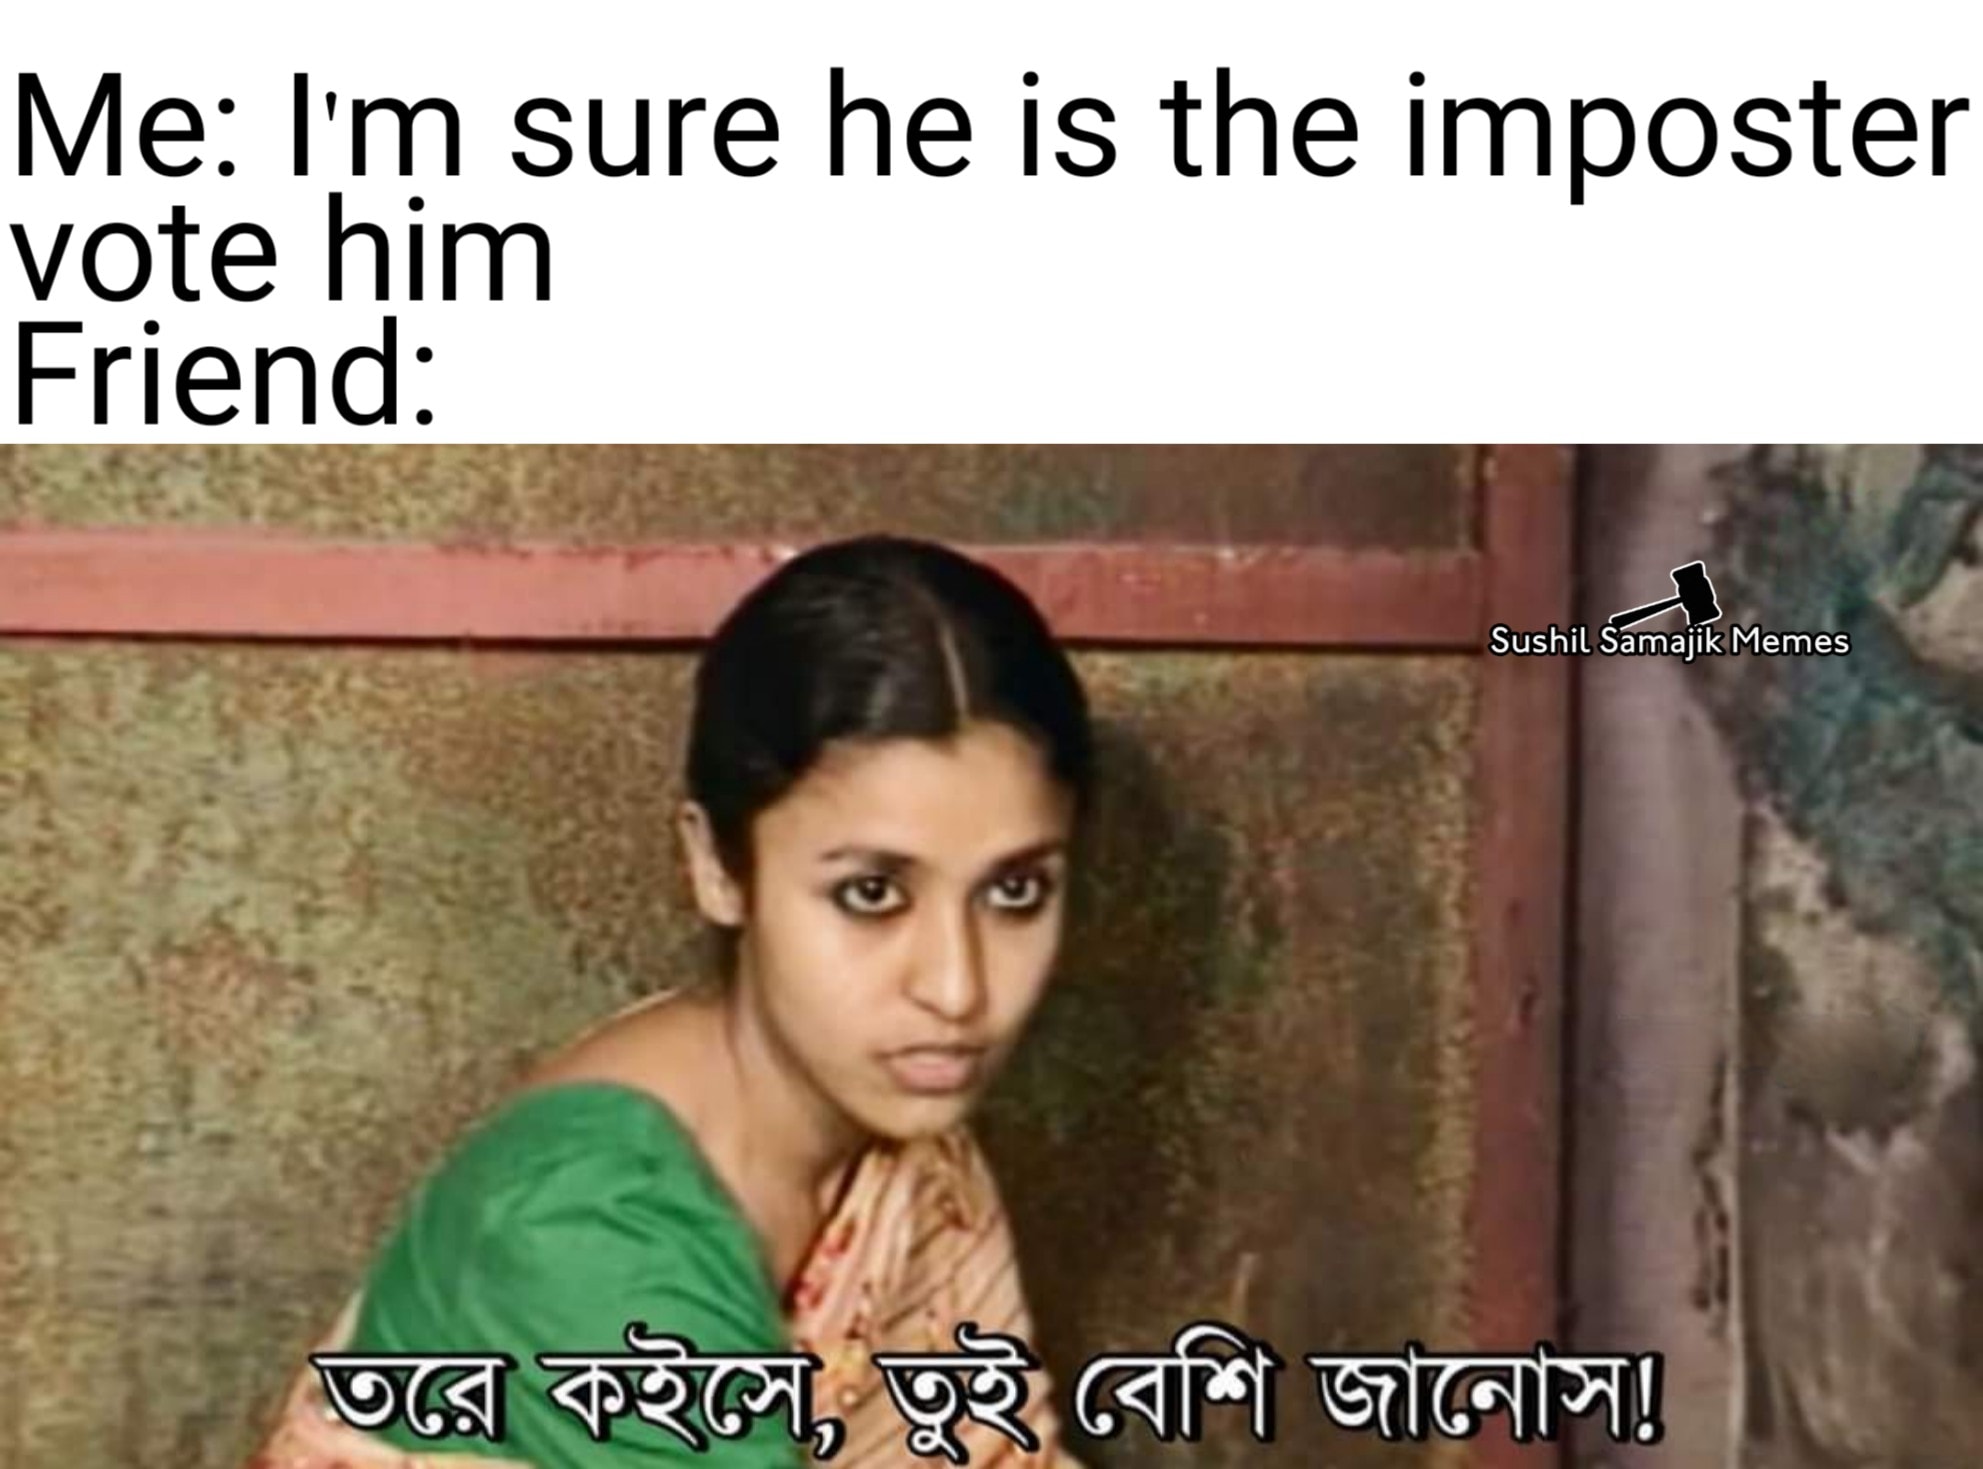
Caption: Me: I'm sure he is the imposter vote him    Friend:   তরে কইসে , তুই বেশি জানোস !
Label: non-hate